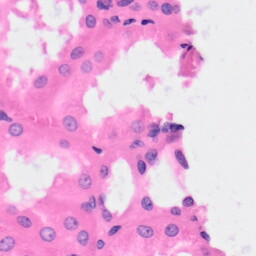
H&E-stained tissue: Kidney